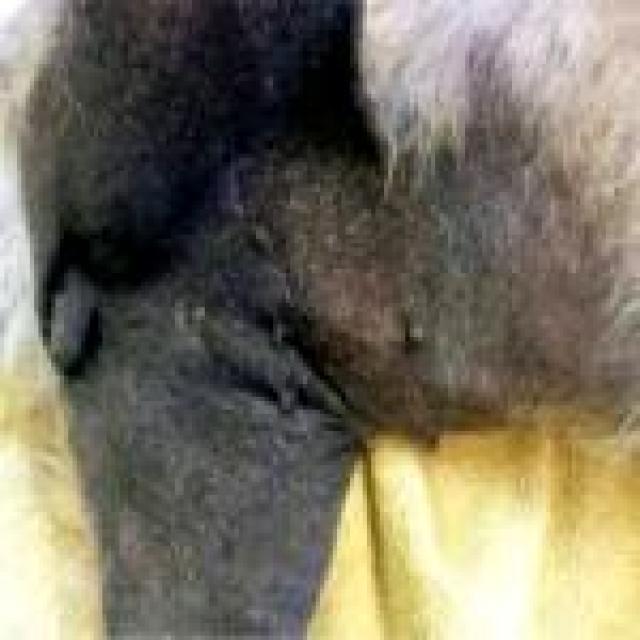
Canine fungal skin infection — characterized by alopecia, scaling, crusting, and circular lesions. Common agents include Malassezia and Candida species.